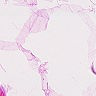
Metastatic tissue present: no